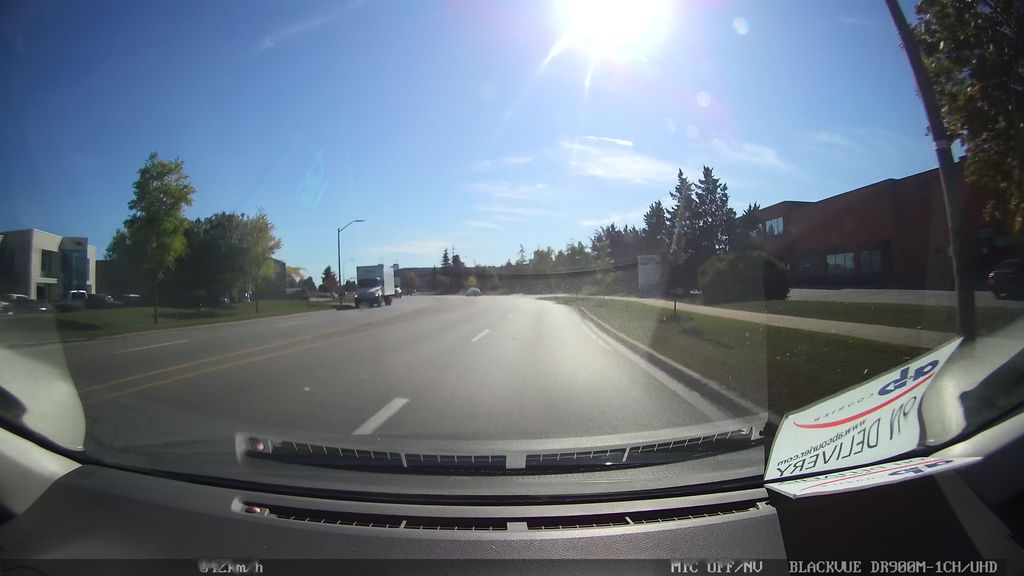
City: toronto